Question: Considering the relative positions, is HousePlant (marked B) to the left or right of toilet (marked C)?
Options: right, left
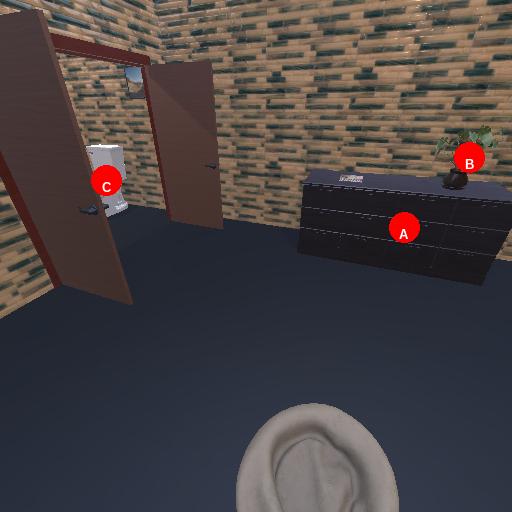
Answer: right